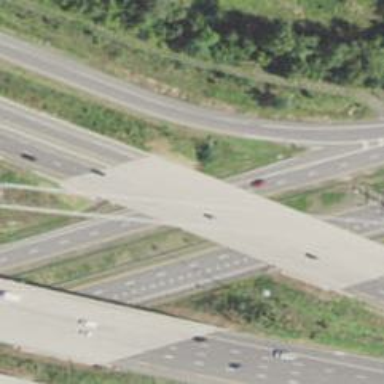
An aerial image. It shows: Asphalt trunk highway classified as expressway.